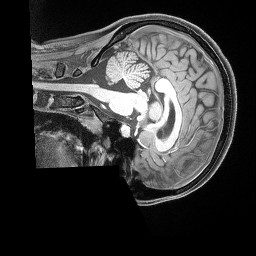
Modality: T1w
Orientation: sagittal
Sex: male
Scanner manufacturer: siemens
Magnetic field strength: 3 T
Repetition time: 2.53 s
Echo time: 0.00169 s